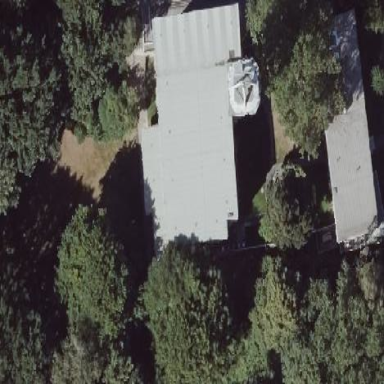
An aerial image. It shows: Part of building.